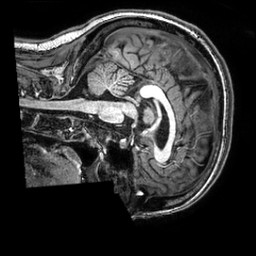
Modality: T1w
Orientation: sagittal
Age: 23
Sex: female
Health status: healthy